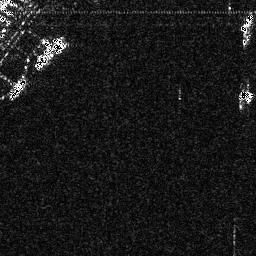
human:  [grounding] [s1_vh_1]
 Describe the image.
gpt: In the satellite image, there is  <ref>1 small ship </ref> <box>[[92, 4, 98, 12, 0]]</box> located at top right,  <ref>1 medium ship </ref> <box>[[12, 12, 25, 27, 0]]</box> located at top left,  <ref>1 small ship </ref> <box>[[1, 30, 10, 38, 0]]</box> located at left.